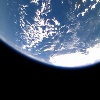
Label: water